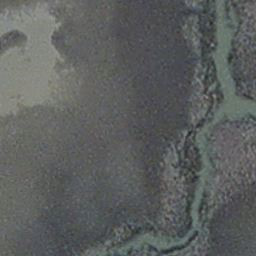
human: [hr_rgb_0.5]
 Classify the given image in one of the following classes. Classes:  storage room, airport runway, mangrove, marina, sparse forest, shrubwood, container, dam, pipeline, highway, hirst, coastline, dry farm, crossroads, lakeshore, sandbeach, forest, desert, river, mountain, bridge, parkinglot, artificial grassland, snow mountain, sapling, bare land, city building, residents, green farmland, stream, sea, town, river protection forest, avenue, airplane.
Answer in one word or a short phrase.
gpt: stream